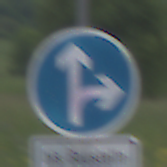
Verkehrszeichen: VorgeschriebeneFahrtrichtungGeradeausOderRechts
Zusatzzeichen unten: SonstigeFahrzeugePersonengruppenFrei2
Umgebung: Outdoor, RoadRail
Tageszeit: Midday
Wetter: PartlyCloudy
Licht: Natural
Jahreszeit: NotSpecified
Kontrast: LowContrast